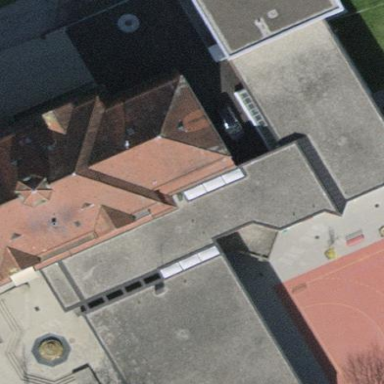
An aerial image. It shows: School building.